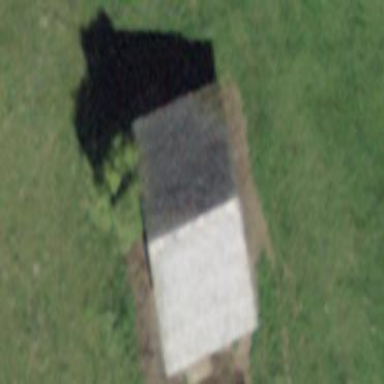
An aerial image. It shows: Rural barn.